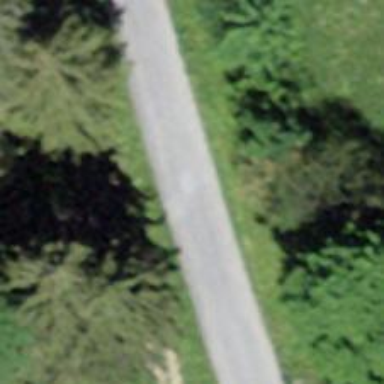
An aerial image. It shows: Unclassified road with asphalt surface.